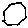
Label: hexagon